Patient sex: M
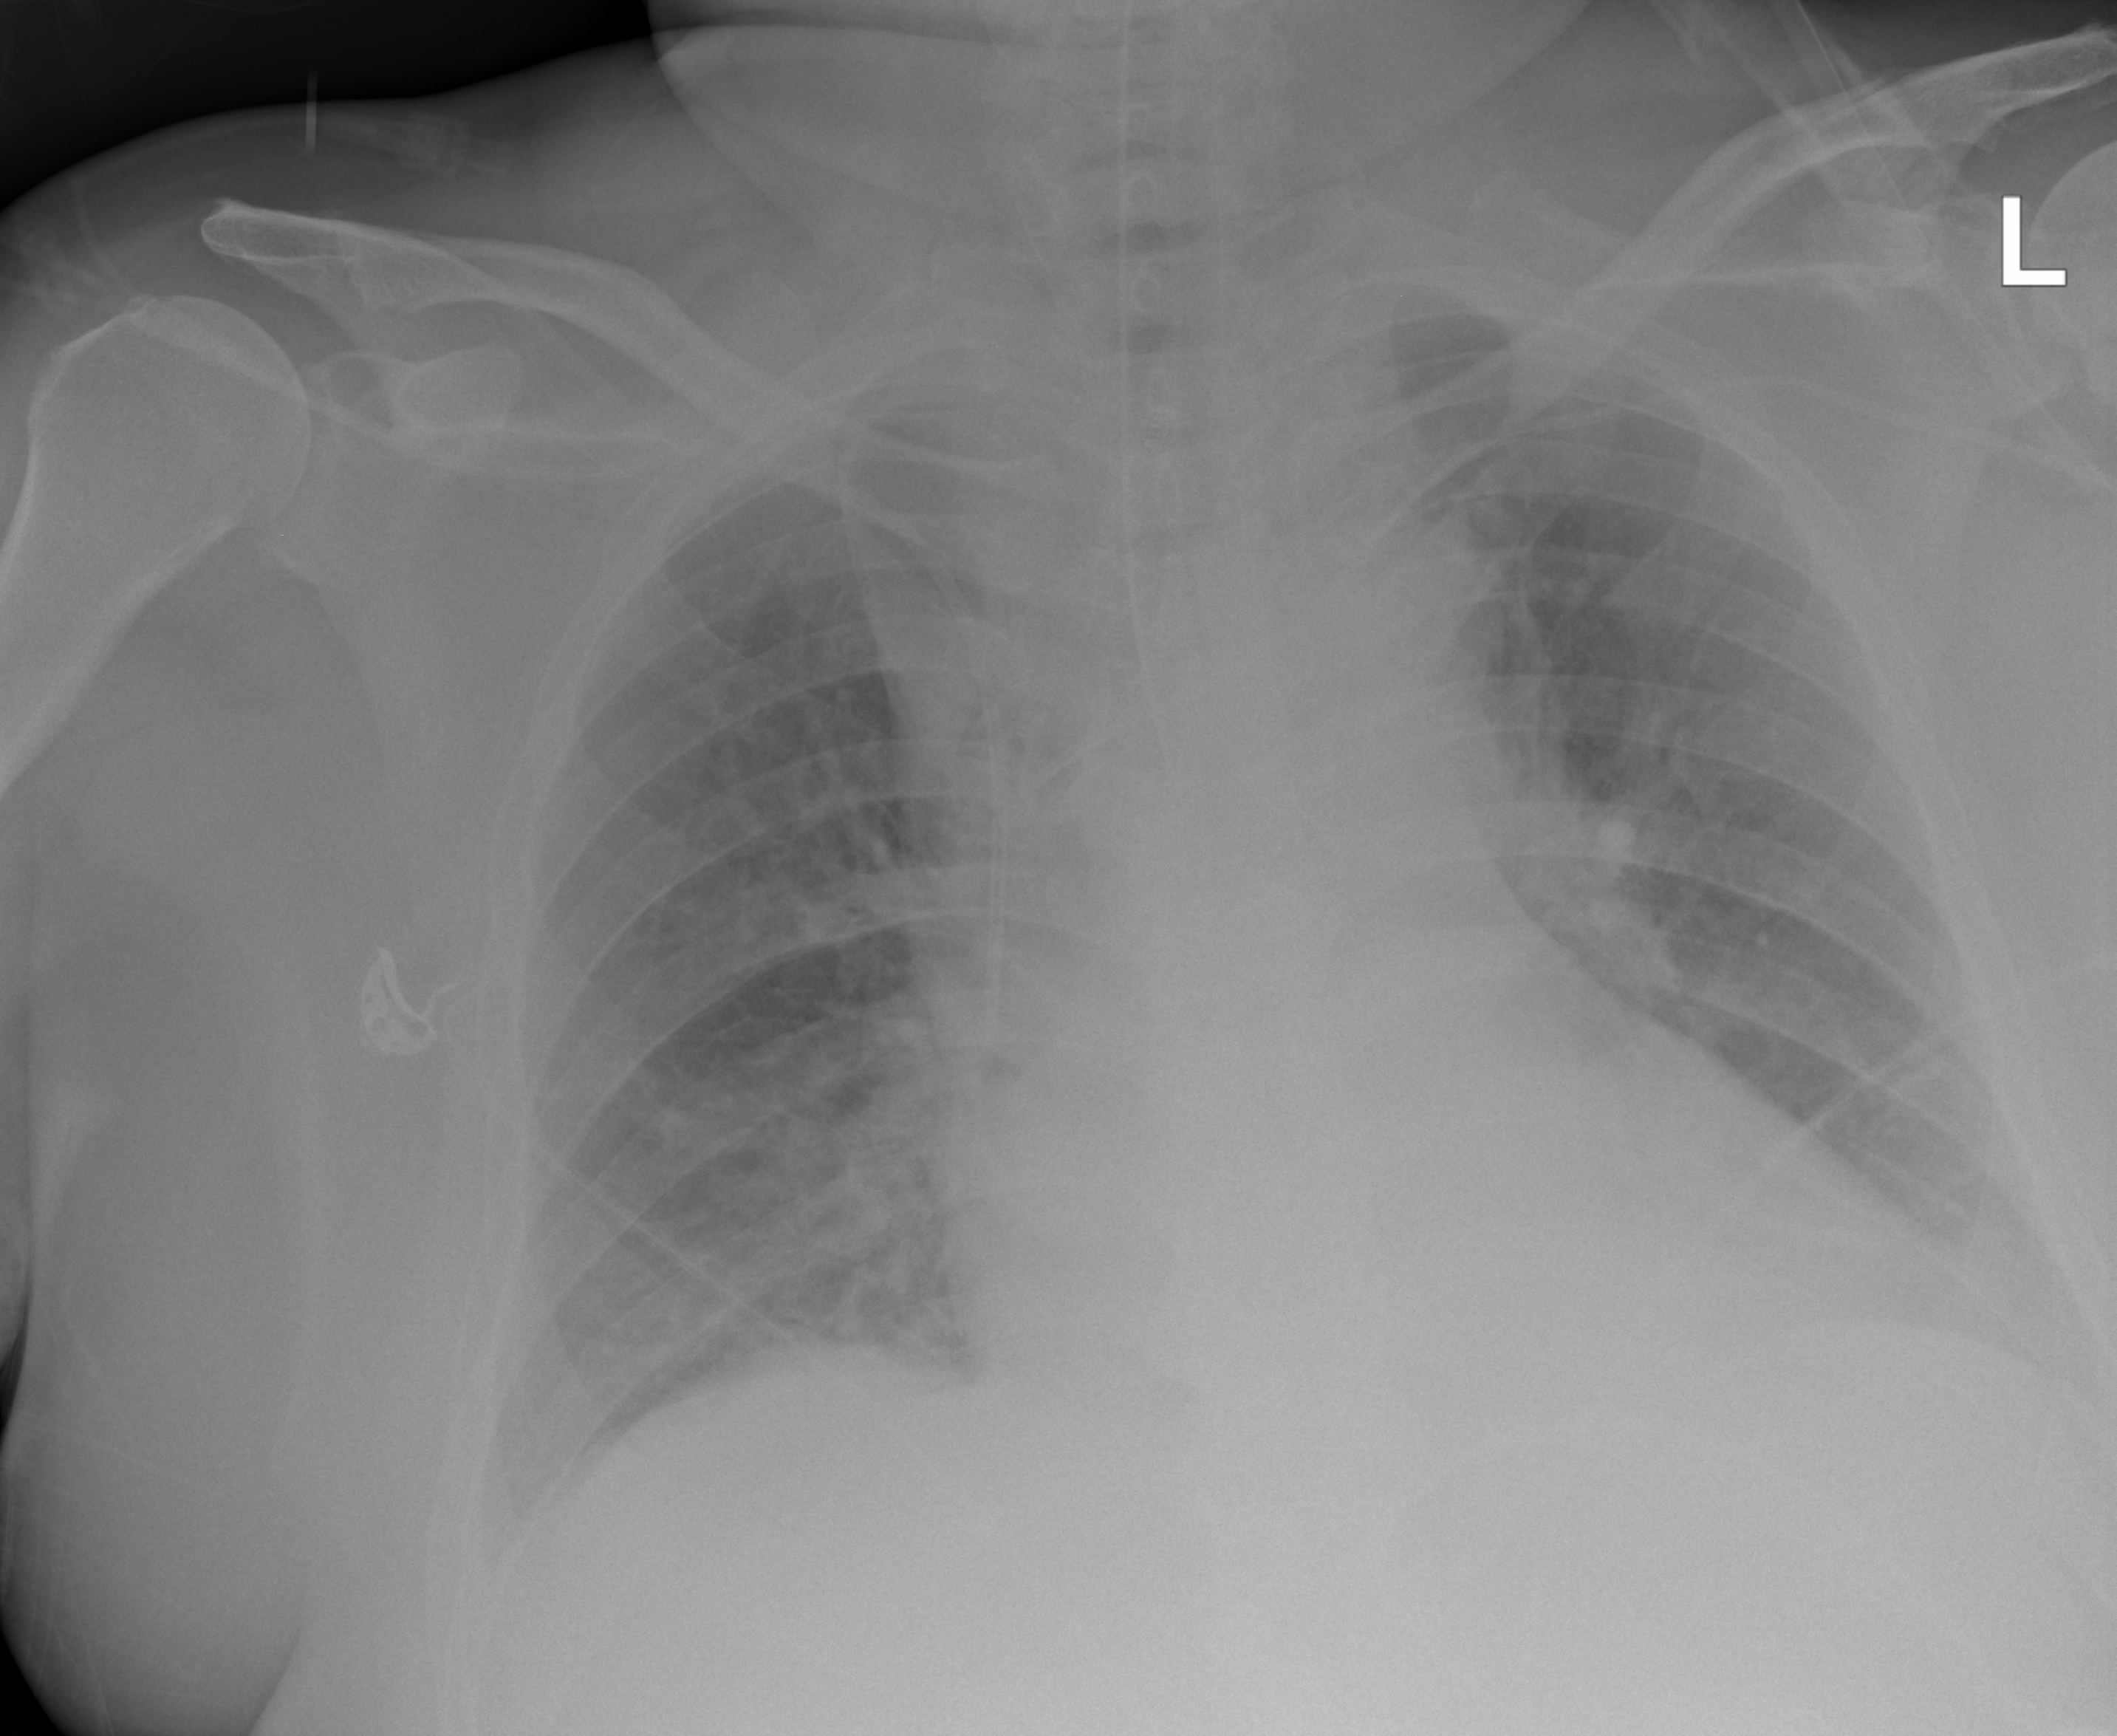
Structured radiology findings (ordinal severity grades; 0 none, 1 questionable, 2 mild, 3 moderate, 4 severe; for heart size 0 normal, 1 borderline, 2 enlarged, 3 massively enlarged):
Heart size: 2
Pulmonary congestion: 2
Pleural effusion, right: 0
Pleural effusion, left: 1
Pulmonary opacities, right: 0
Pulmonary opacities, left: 0
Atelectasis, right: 0
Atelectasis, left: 0